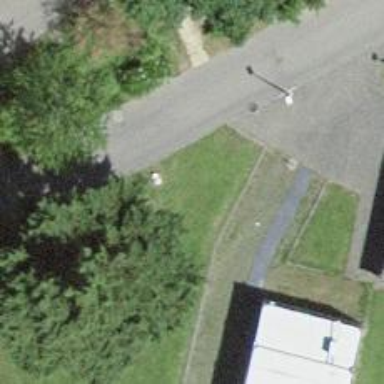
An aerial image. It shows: Gate.